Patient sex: M
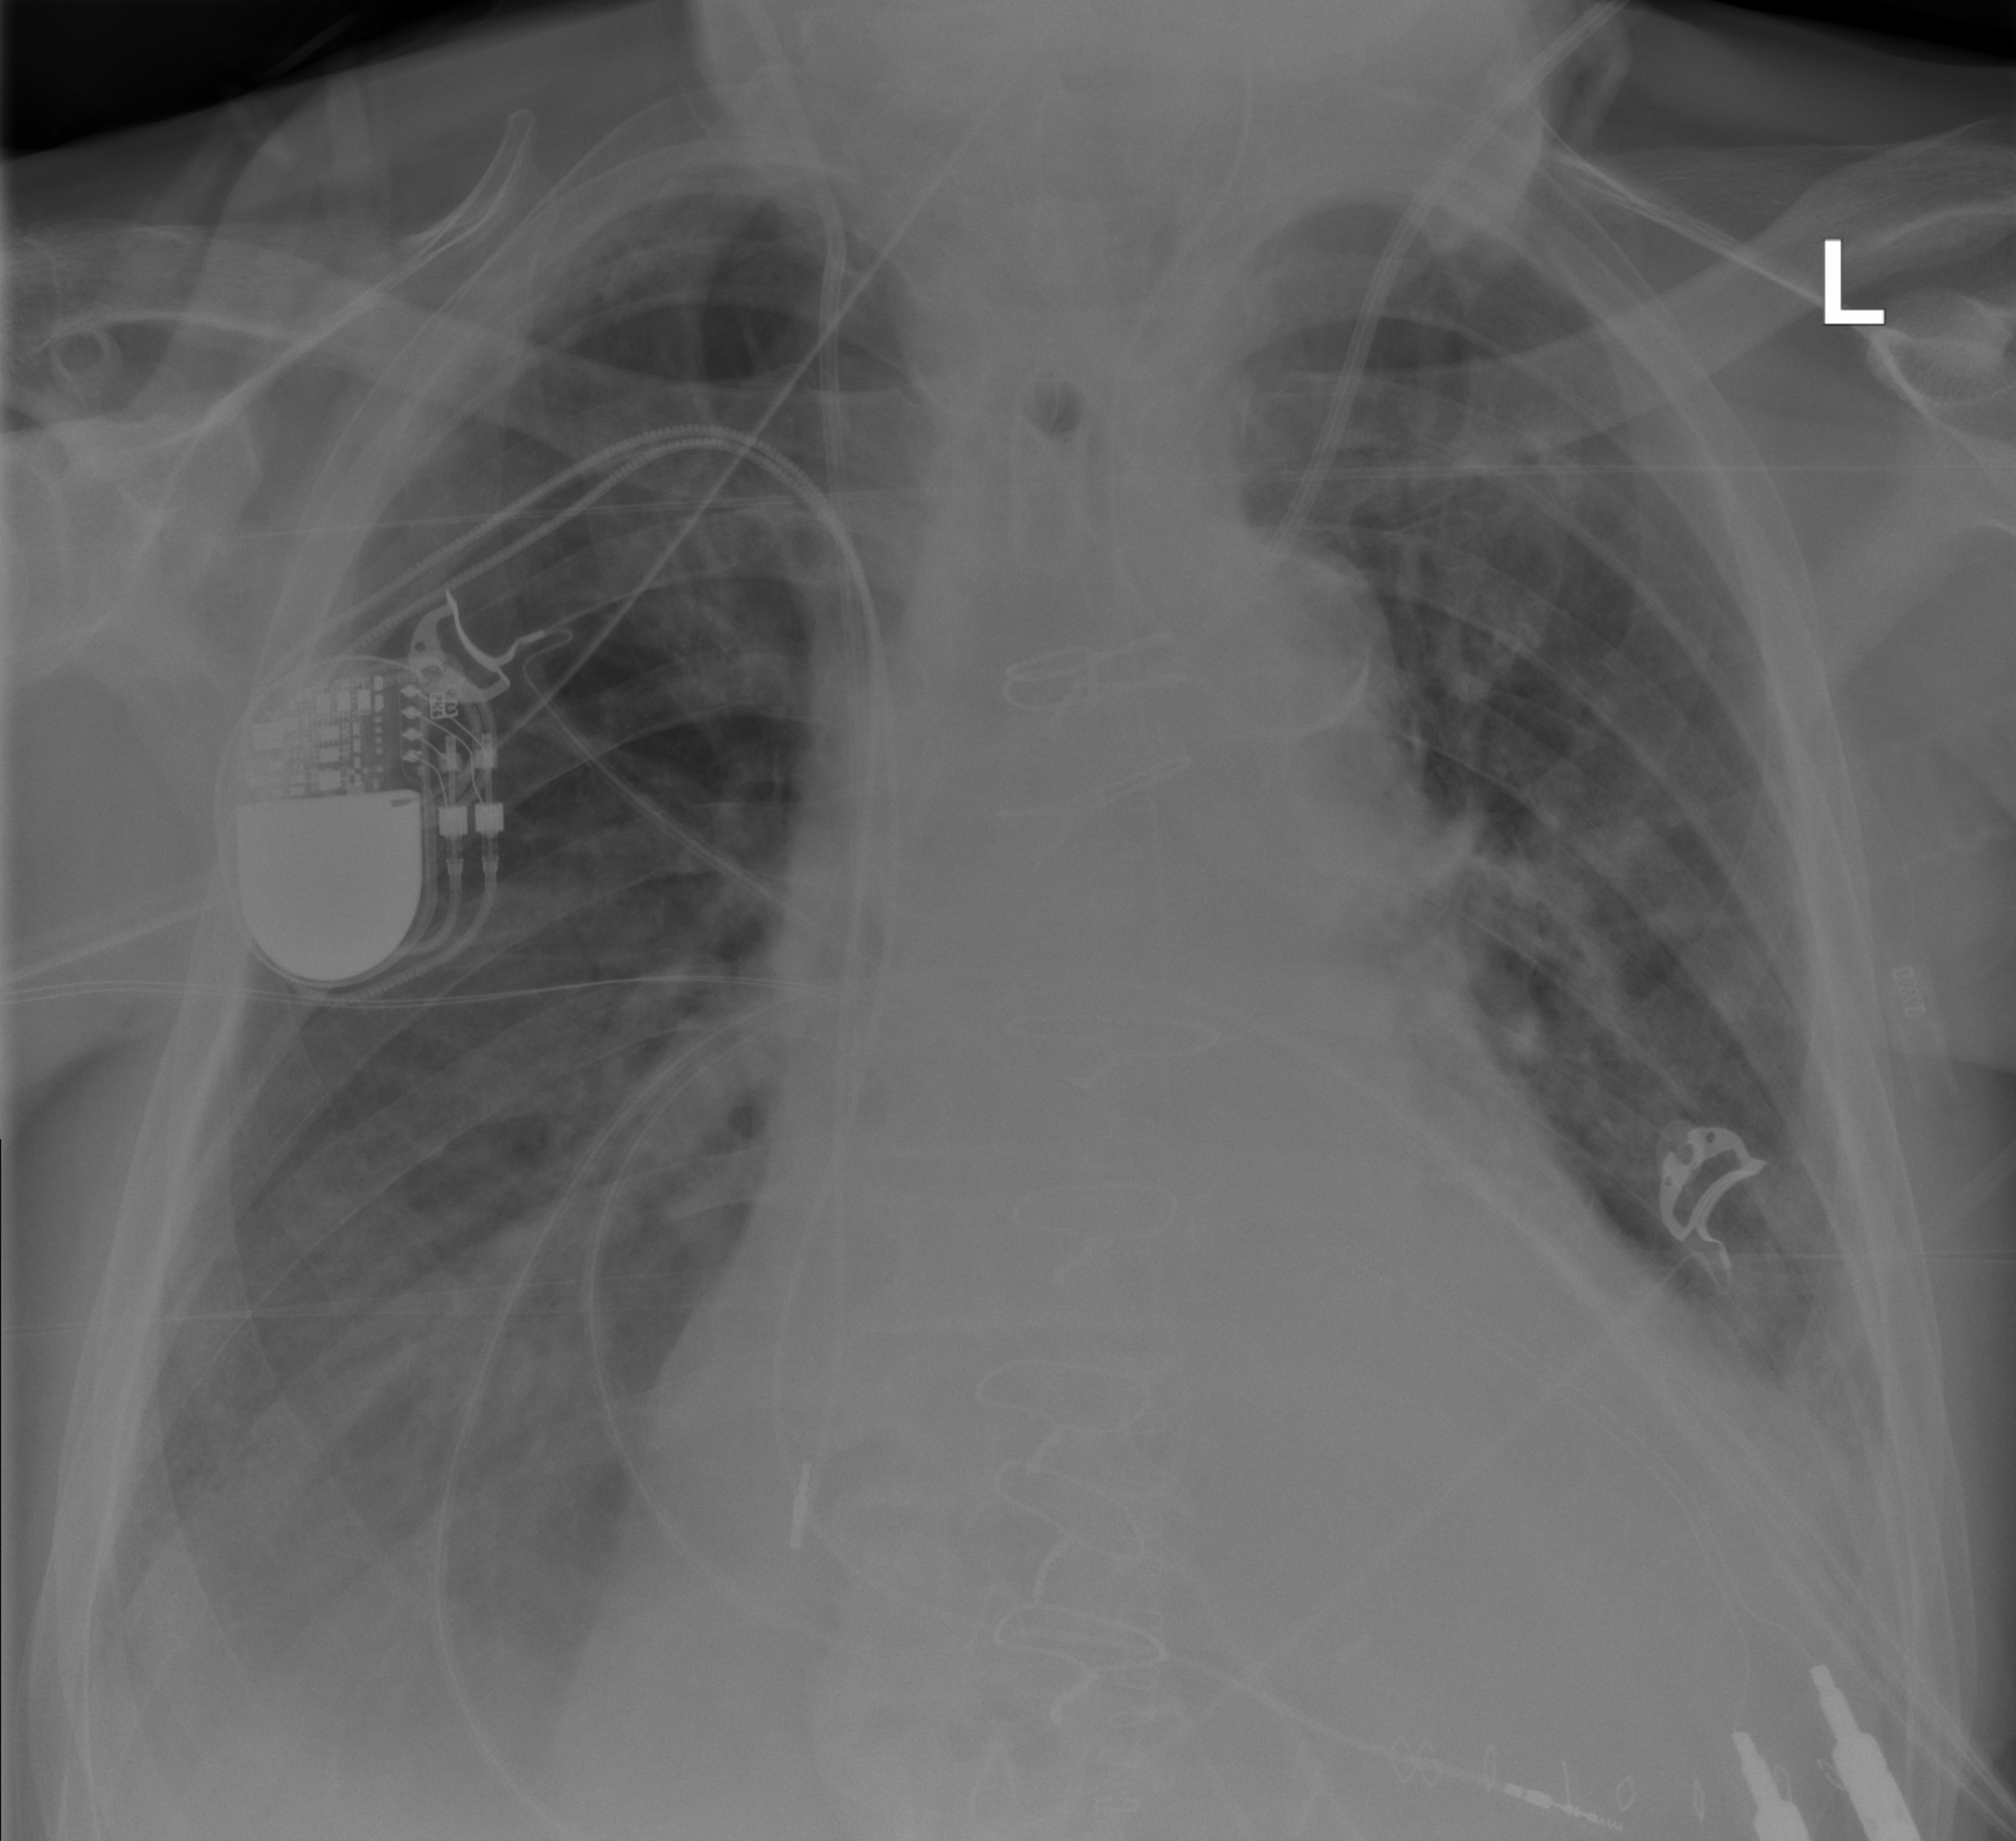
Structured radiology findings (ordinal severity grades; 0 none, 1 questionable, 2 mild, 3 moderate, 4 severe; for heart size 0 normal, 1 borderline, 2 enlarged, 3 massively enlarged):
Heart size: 2
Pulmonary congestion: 2
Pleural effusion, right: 3
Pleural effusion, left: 2
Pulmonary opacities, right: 2
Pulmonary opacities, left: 2
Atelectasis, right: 2
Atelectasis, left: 2